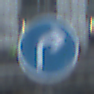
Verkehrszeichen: VorgeschriebeneFahrtrichtungRechts
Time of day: MorningAfternoon
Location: Outdoor (Urban)
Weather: PartlyCloudy
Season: NotSpecified
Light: Natural